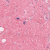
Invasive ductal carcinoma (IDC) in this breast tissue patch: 0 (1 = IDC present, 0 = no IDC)